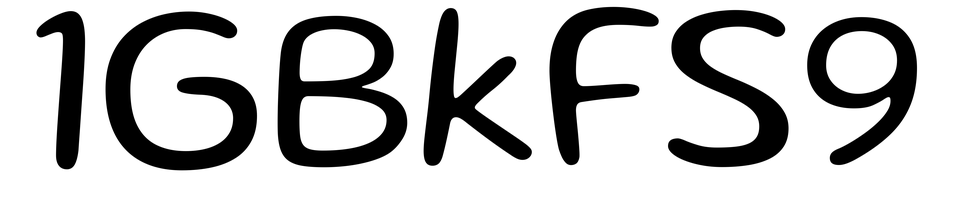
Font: Gluten_Light